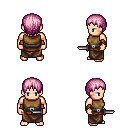
a pixel art fantasy rpg character, male body template, human, light skin, leather chest armor, robe skirt, pink plain hairstyle, leather bracers, dagger, four views (front, back, left, right), 2x2 character sprite sheet, small pixel art, hard edges, no anti-aliasing